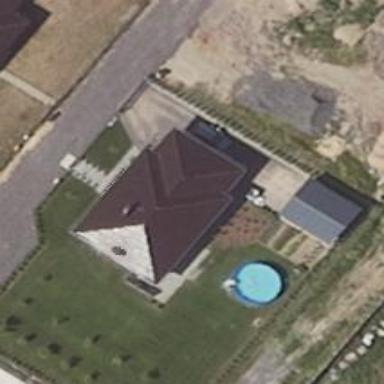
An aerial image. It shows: Simple and straightforward house.